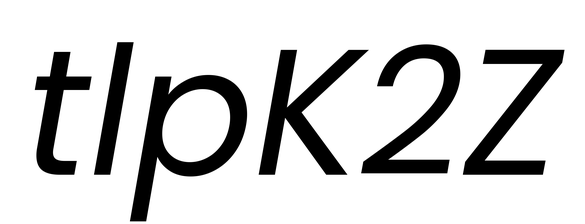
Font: Poppins-Italic